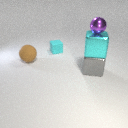
small cyan rubber cube to the left of large gray metal cube